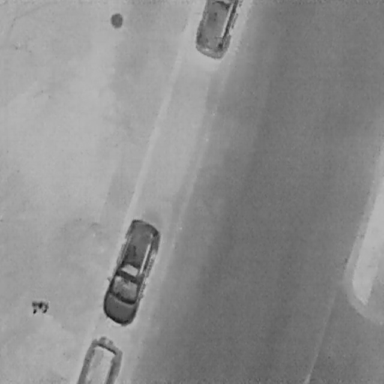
There are three Cars in the infrared image.